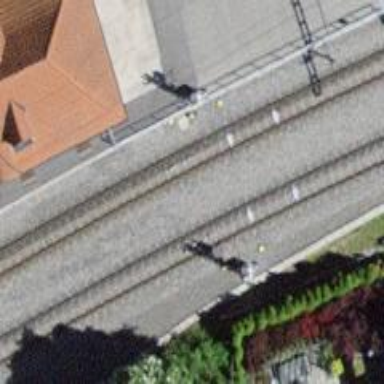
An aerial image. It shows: Railway signal.